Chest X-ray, AP view. Patient: 31 years old, sex M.
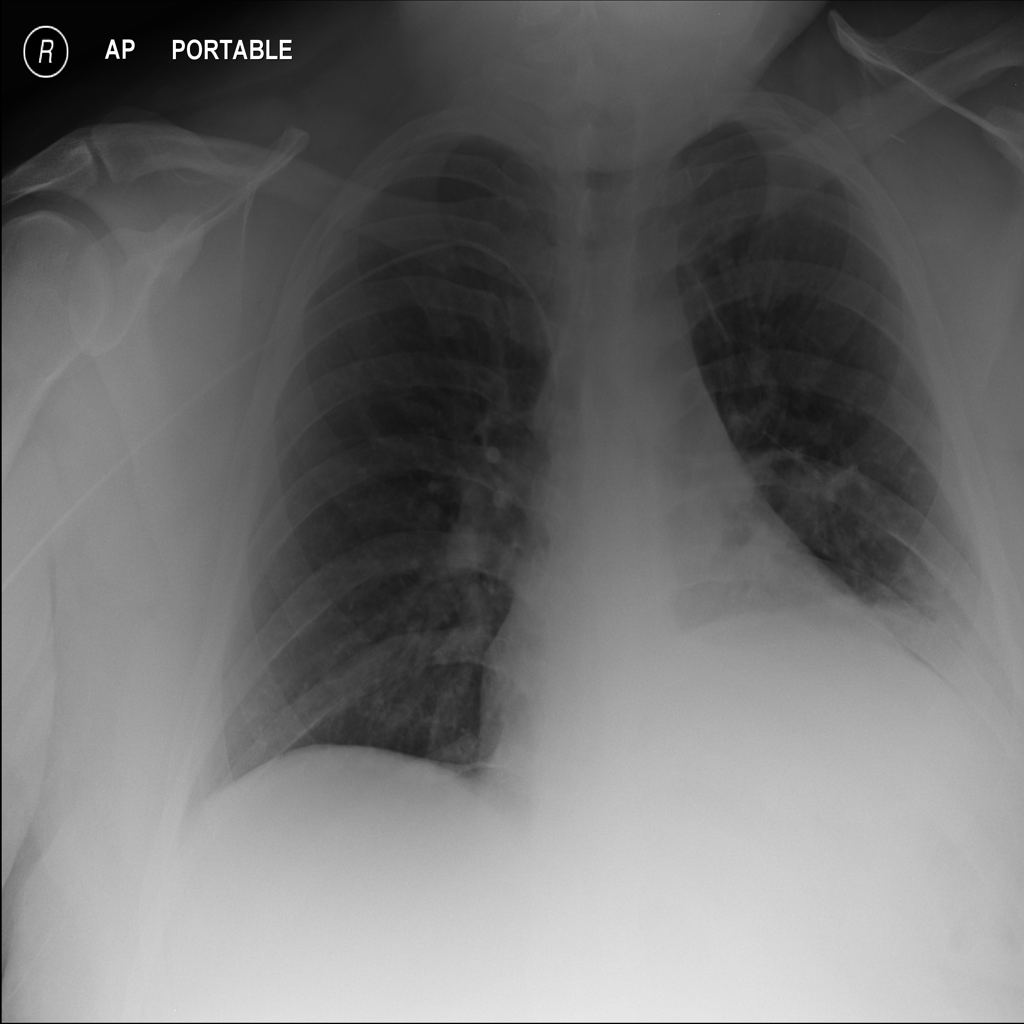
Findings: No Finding